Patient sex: M
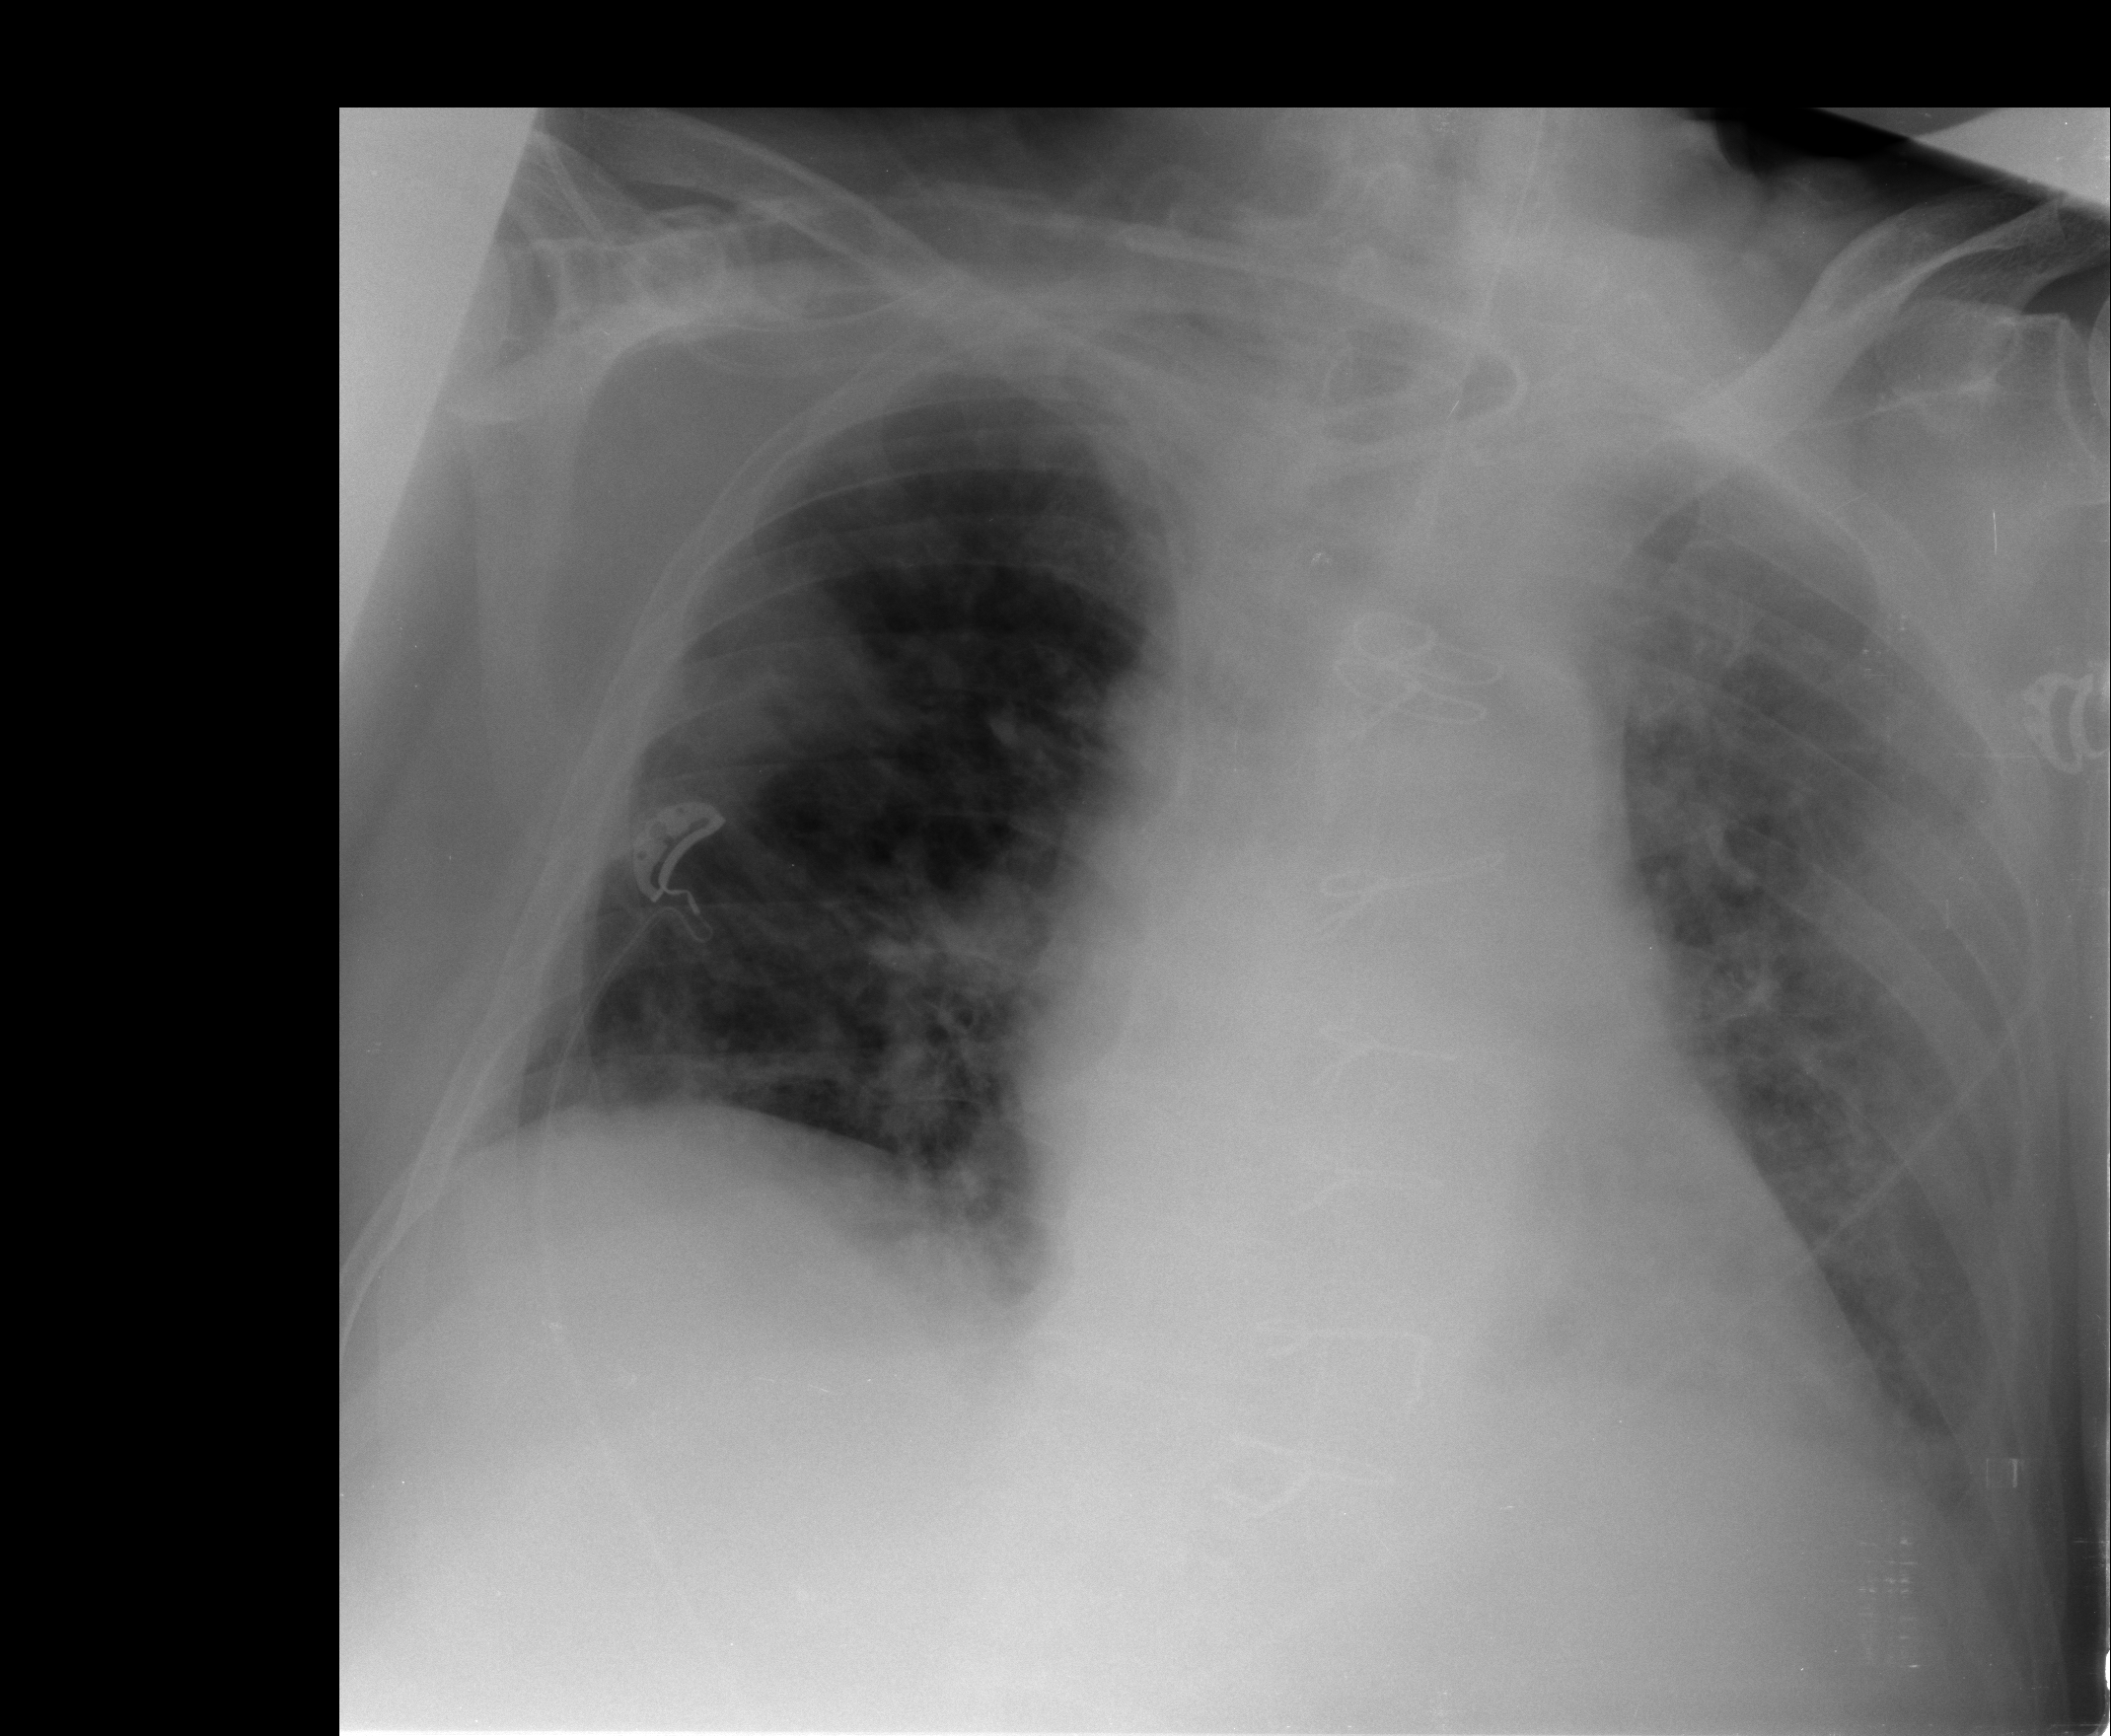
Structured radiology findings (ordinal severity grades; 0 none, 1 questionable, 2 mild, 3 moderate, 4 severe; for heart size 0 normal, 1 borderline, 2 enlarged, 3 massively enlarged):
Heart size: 2
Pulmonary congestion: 2
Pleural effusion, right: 0
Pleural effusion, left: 2
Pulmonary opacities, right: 3
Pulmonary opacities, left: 3
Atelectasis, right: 2
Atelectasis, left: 2